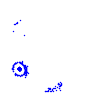
Particle: electron